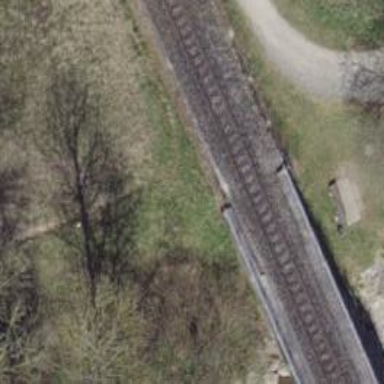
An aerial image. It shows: Narrow-gauge railway bridge with electrified contact lines over single track.